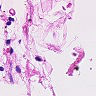
Metastatic tissue present: no